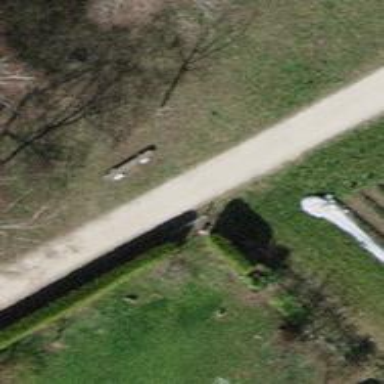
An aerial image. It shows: Brown bench.